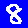
Digit: 8